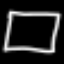
Label: square